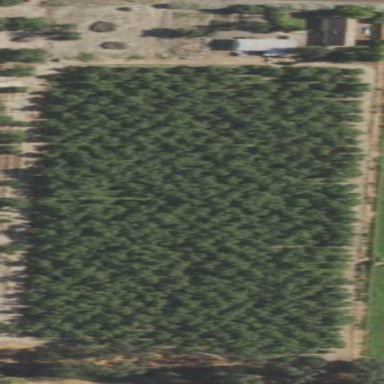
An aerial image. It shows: Orchard filled with walnut trees.